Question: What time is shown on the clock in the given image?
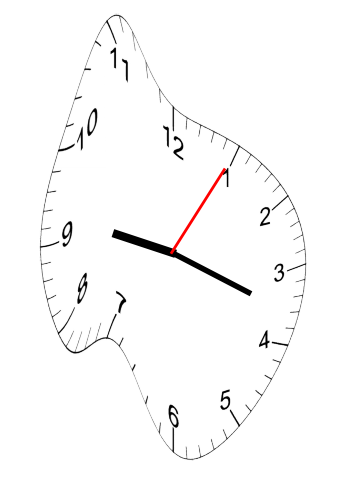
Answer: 09:18:05